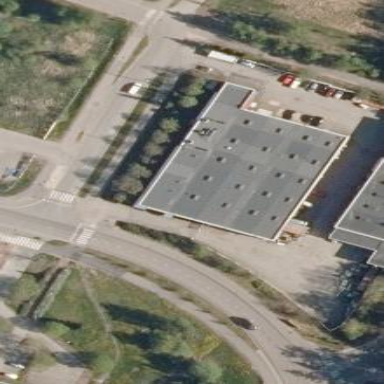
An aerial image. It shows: Warehouse building.